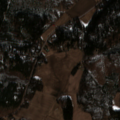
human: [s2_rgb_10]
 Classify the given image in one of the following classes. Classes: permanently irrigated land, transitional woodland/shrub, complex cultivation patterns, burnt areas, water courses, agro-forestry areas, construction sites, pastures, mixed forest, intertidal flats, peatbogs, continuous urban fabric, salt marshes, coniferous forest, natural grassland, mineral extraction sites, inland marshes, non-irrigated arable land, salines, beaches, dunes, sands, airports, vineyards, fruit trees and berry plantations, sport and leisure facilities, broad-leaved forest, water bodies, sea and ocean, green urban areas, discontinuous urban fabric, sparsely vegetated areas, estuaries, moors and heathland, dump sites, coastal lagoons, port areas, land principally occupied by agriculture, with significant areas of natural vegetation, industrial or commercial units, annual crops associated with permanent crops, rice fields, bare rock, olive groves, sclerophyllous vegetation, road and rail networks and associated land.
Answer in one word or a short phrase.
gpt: discontinuous urban fabric, non-irrigated arable land, mixed forest